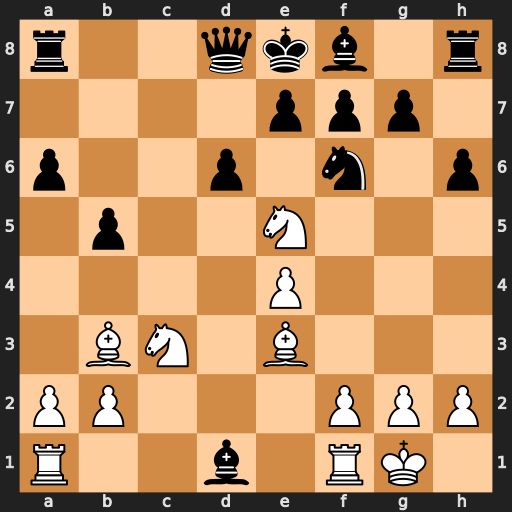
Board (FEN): r2qkb1r/4ppp1/p2p1n1p/1p2N3/4P3/1BN1B3/PP3PPP/R2b1RK1
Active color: w
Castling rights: kq
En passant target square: -
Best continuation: Bxf7#